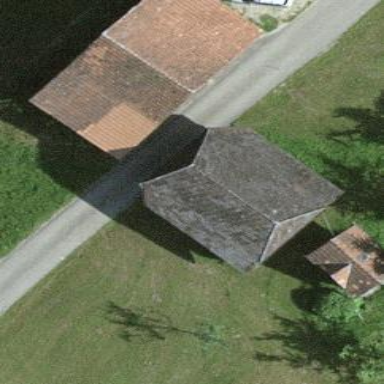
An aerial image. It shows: Barn.